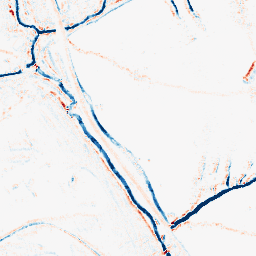
Category: morphological
Decomposition family: morphological_ellipse
Decomposition parameters: operation: average
width: 5
height: 5
Upsampling method: regularized
Upsampling parameters: scale: 2
lambda_reg: 0.001
Upsampling scale: 2